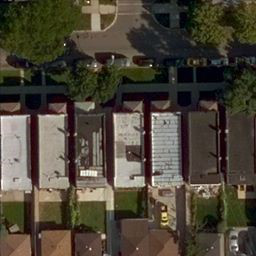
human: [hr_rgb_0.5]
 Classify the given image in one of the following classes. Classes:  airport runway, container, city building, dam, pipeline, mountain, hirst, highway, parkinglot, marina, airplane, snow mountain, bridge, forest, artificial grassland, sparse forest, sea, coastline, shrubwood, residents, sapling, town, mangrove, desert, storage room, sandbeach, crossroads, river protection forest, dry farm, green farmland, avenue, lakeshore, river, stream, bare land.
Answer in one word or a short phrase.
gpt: residents